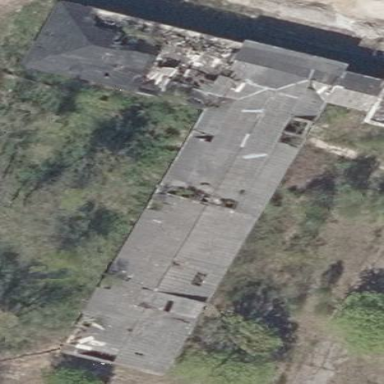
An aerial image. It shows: Building with hipped roof made of tar paper.